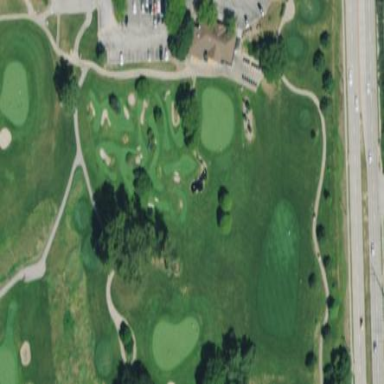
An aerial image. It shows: Golf course.